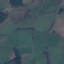
Label: Pasture